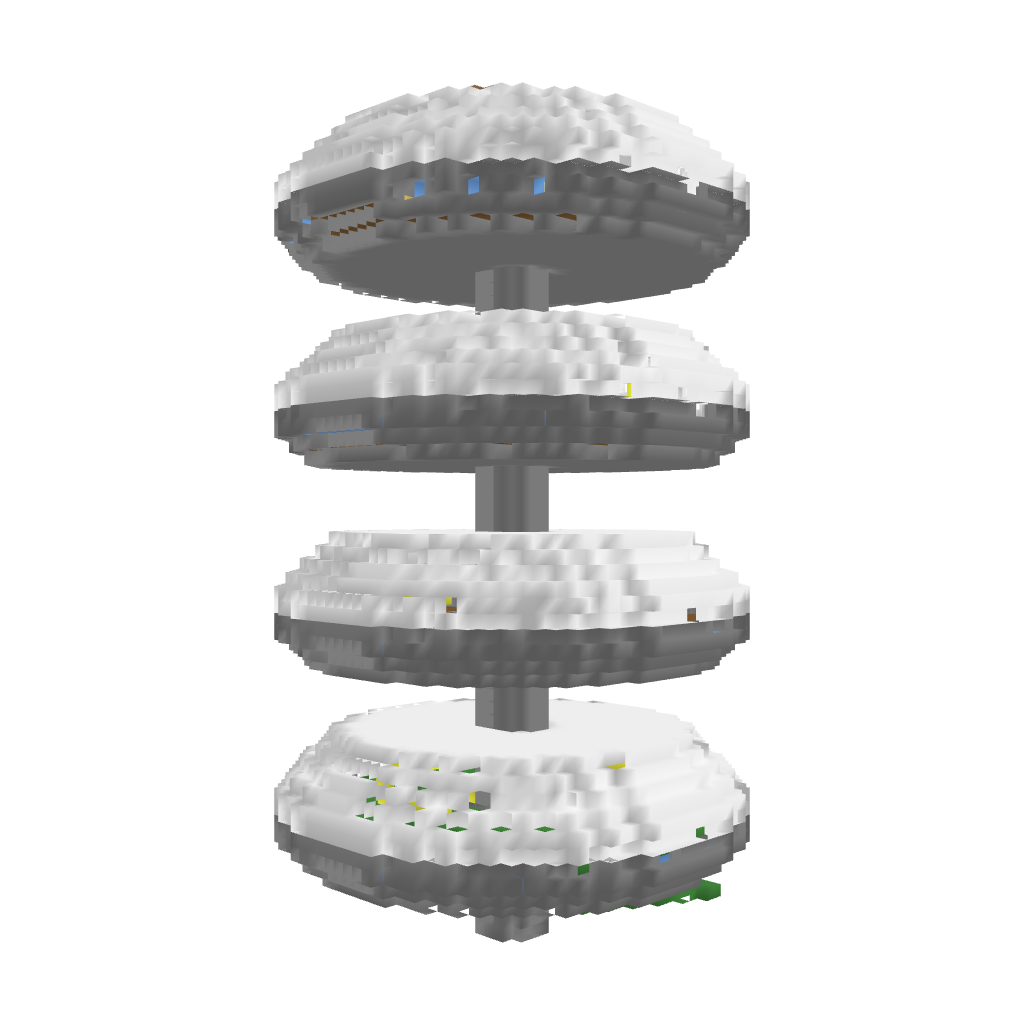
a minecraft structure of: Four Tier Garden bad low quality